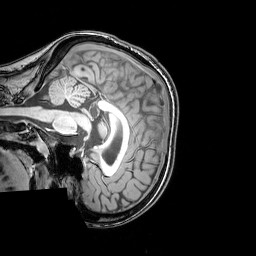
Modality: T1w
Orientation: sagittal
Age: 24
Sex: female
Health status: healthy
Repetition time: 0.081 s
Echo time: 0.037 s